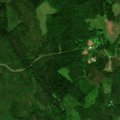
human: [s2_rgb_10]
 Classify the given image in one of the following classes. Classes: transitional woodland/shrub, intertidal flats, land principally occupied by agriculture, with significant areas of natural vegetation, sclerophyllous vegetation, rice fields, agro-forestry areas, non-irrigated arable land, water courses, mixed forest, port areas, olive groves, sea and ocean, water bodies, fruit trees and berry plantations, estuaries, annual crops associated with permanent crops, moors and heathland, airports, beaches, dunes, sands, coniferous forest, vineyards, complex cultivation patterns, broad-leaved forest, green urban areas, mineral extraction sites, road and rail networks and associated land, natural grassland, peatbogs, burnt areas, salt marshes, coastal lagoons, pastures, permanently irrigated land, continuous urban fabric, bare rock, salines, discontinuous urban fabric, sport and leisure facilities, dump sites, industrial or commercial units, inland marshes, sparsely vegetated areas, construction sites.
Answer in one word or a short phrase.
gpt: broad-leaved forest, coniferous forest, mixed forest